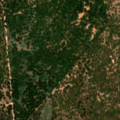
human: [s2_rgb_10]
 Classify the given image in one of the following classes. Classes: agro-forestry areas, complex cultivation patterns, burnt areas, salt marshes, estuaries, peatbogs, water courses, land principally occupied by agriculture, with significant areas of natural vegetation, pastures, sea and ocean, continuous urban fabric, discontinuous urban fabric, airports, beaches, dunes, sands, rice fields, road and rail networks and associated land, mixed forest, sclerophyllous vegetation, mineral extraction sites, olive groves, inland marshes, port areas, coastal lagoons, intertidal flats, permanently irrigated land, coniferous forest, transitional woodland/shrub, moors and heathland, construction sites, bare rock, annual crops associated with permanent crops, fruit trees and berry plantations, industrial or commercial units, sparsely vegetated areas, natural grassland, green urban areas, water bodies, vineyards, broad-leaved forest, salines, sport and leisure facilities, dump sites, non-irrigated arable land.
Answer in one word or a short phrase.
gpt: continuous urban fabric